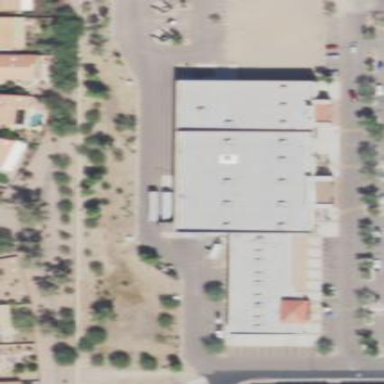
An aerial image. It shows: Building.